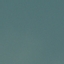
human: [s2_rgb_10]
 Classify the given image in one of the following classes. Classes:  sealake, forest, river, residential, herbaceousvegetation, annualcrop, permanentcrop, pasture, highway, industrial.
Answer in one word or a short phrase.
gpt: SeaLake